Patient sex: M
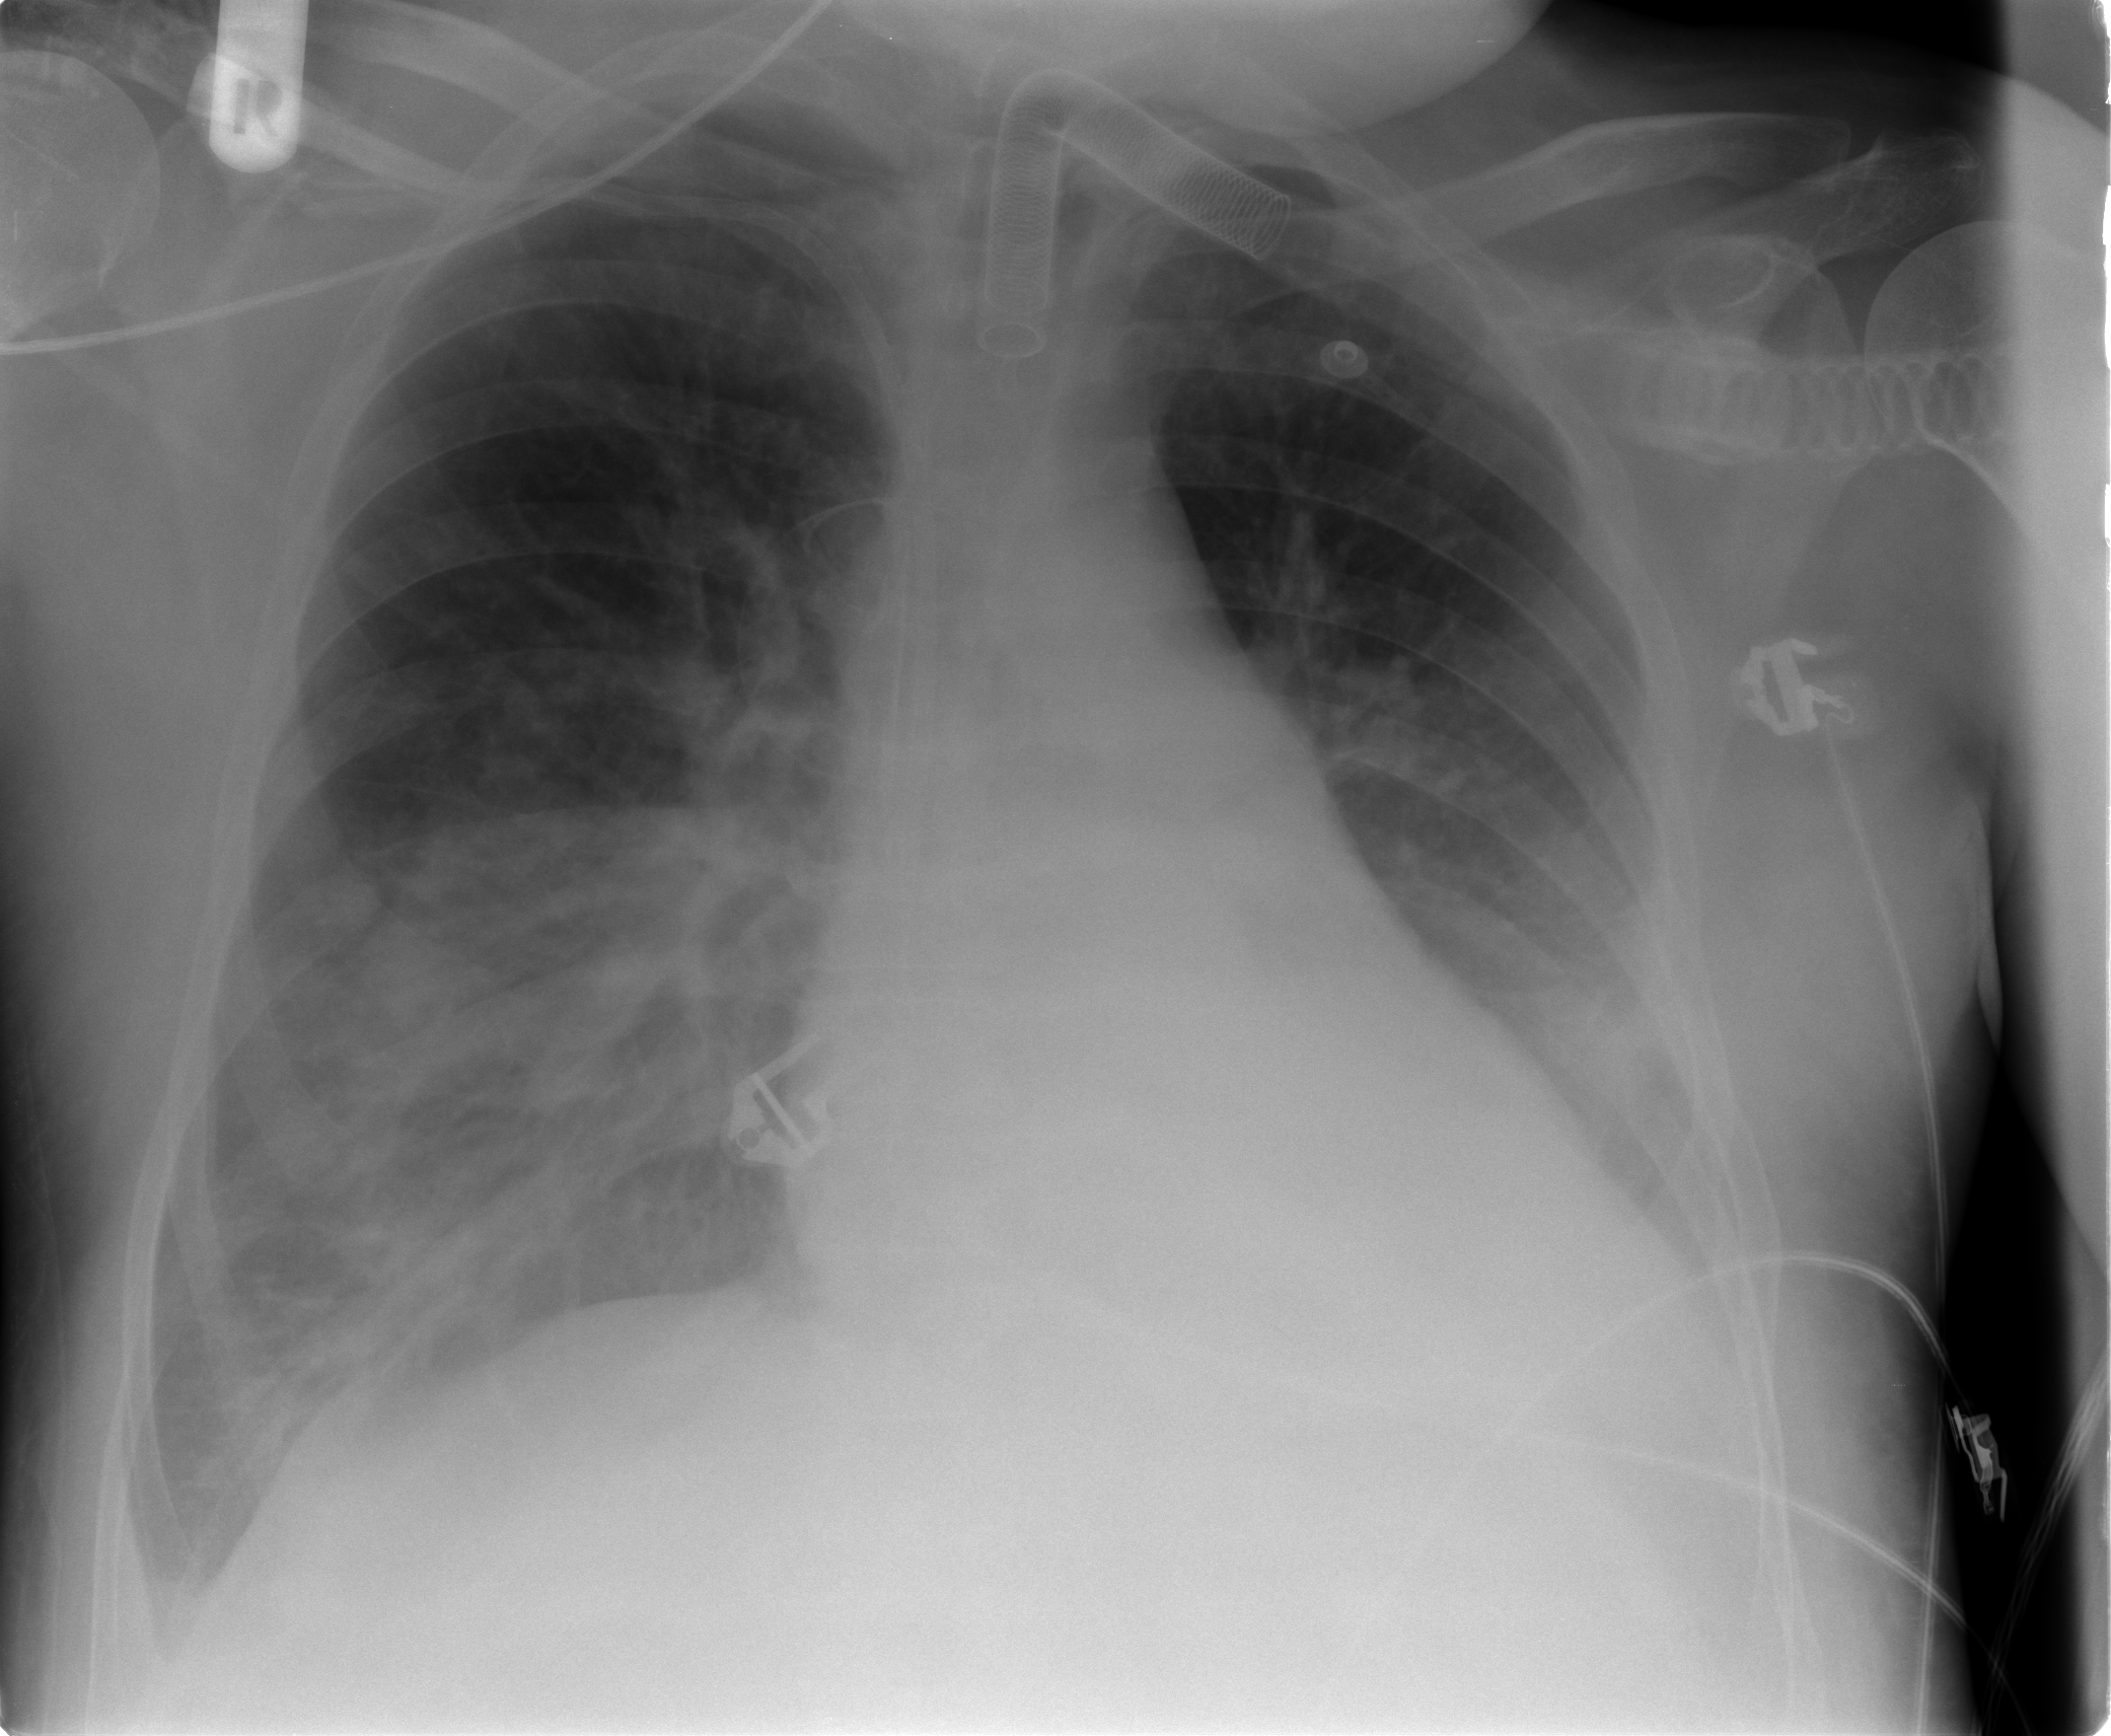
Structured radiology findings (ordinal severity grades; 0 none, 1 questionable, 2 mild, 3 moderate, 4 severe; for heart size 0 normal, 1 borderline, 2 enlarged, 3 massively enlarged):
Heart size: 1
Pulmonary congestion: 2
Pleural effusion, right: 3
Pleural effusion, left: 3
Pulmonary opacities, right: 2
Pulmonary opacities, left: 2
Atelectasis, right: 2
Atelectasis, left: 2